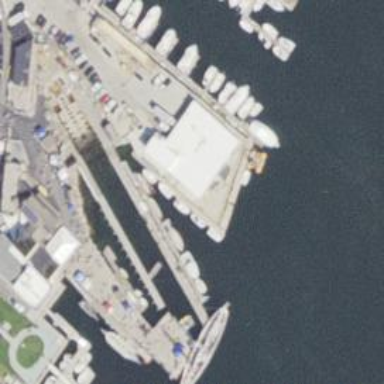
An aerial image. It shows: Man-made pier.